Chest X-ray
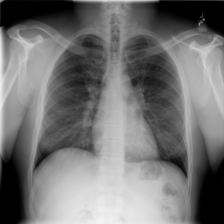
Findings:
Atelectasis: negative
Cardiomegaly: negative
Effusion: negative
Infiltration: negative
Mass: negative
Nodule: negative
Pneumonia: negative
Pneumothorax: negative
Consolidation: negative
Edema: negative
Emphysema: negative
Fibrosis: negative
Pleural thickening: negative
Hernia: negative